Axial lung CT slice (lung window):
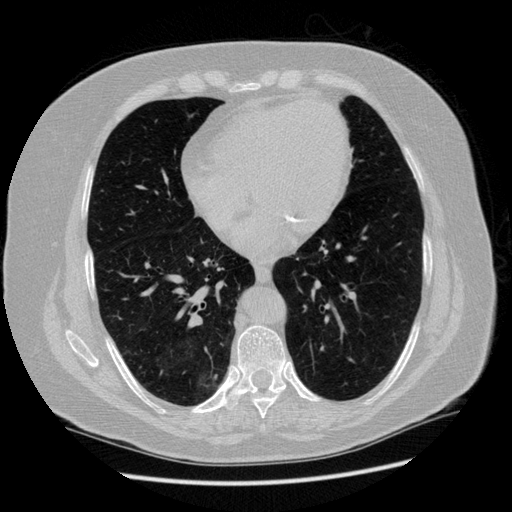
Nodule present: no